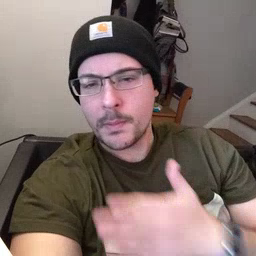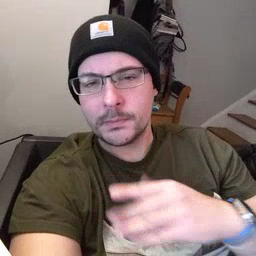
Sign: minemy